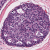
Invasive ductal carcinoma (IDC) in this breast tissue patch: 0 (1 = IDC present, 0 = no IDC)